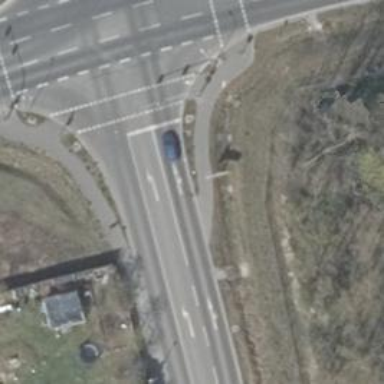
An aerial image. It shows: Road with traffic signals.